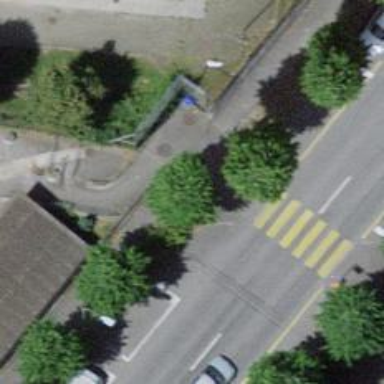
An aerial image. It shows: Cycle barrier.